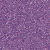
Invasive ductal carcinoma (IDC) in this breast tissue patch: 1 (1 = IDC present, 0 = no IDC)